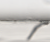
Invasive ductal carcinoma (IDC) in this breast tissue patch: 0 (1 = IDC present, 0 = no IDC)